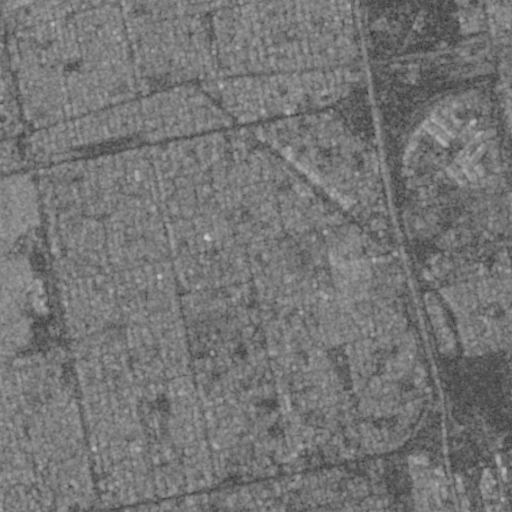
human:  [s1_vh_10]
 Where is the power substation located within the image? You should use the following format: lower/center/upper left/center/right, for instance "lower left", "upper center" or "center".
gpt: The power substation is located in the upper right of the image.
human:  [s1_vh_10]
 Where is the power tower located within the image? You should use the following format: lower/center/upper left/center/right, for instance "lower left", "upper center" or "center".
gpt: The power tower is located in the upper right of the image.
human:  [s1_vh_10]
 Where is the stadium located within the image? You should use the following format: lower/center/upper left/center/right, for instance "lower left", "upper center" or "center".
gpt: The stadium is located in the lower left of the image.
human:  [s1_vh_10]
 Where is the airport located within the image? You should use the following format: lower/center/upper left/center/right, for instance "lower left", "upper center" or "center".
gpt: There is no airport in the image.

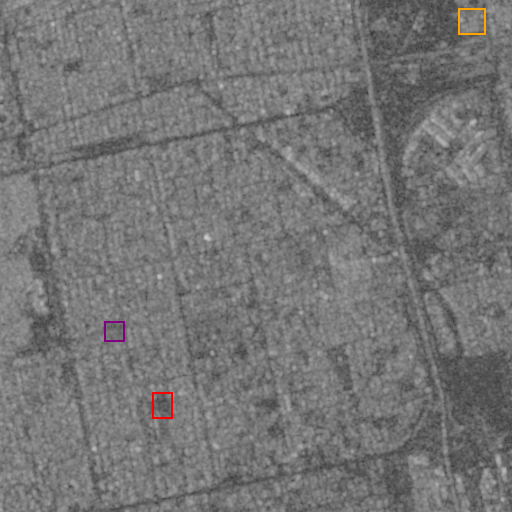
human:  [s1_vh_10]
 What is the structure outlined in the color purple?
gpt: The structure outlined in purple is a park.
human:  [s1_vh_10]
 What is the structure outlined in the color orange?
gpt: The structure outlined in orange is a power substation.
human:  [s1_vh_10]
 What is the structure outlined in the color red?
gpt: The structure outlined in red is a stadium.
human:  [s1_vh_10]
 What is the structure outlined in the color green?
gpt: There is no green outline.